Interaction volume radius: 10 \u00c5
Interaction volume height: 30 \u00c5
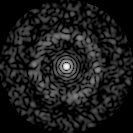
Disorder parameter: 0.8417